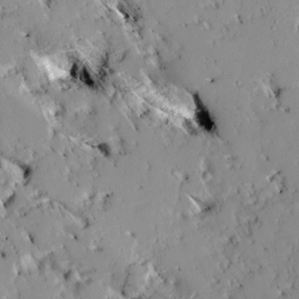
Label: non_frost